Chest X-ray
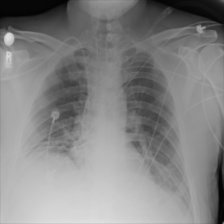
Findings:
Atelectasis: negative
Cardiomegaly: negative
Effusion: negative
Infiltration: negative
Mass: negative
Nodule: negative
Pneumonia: negative
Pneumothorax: negative
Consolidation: negative
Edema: negative
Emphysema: negative
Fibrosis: negative
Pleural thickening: negative
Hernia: negative